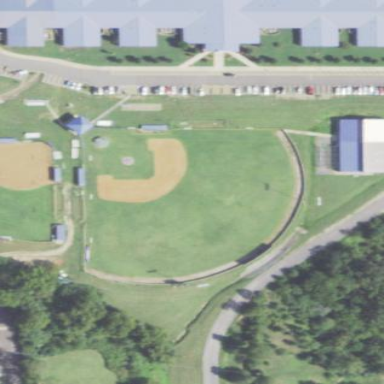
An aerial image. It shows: Baseball pitch for leisure and sports activities.